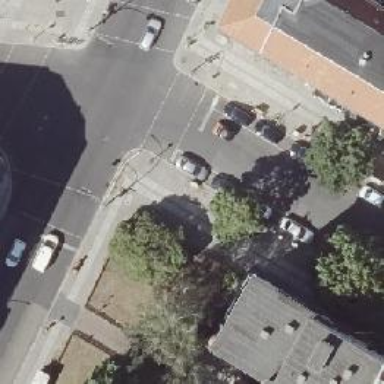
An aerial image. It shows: Road with traffic signals.